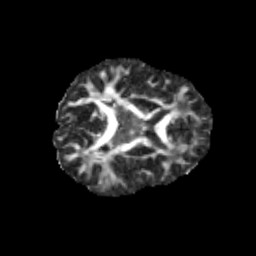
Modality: FA
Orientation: axial
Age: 11
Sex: female
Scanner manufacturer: siemens
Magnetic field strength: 3 T
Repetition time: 3.8 s
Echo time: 0.07 s